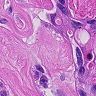
Metastatic tissue present: yes